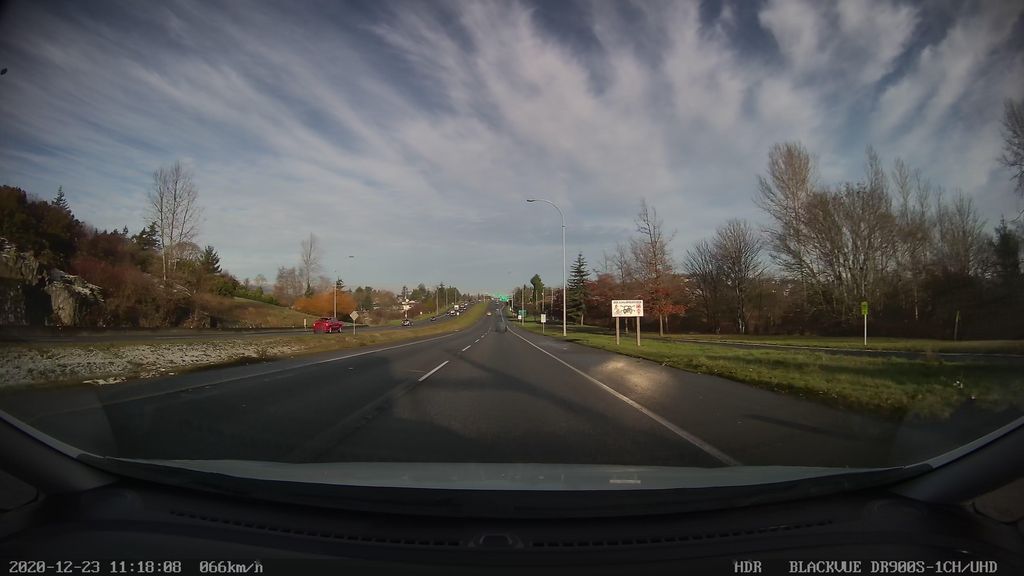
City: victoria